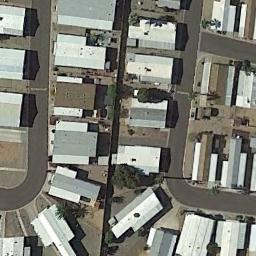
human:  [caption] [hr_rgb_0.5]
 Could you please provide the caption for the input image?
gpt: The mobile home park is on the open place next to the road .

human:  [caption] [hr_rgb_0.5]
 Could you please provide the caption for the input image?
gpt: There are a row of colorful mobile homes on both sides of the road .

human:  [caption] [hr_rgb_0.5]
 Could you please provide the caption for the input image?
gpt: Numerous buildings are in the mobile home park .

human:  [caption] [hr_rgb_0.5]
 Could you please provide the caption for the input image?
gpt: There are many gray and white buildings in the mobile home park .

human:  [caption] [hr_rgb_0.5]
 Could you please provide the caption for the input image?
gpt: The dense mobile home park has lots of mobile homes of different sizes .